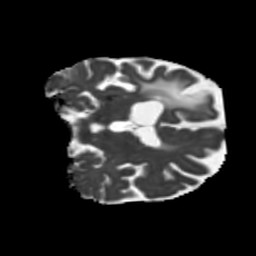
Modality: MD
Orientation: coronal
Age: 61
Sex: male
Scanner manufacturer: siemens
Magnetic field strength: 3 T
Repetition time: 5.25 s
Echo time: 0.08 s